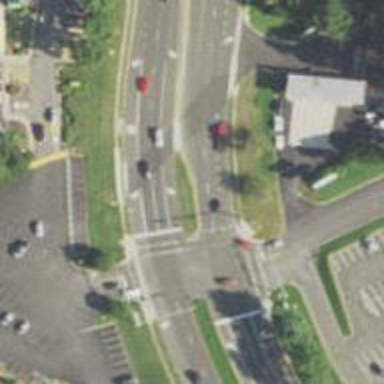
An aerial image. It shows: Marked road crossing.